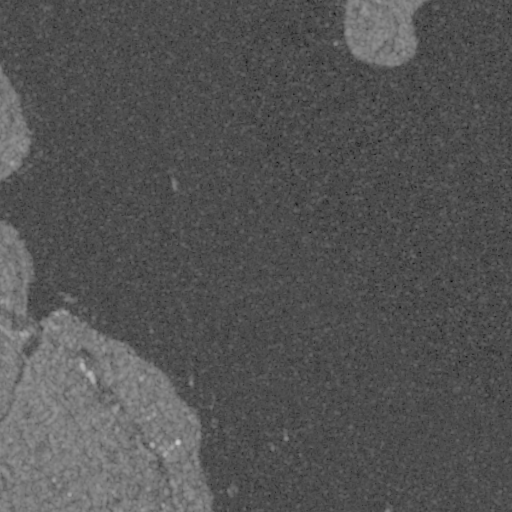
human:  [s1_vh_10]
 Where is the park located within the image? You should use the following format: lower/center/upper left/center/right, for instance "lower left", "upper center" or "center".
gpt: The park is located in the lower left of the image.
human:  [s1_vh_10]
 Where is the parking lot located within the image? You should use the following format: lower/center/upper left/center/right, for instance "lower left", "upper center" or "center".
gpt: The parking lot is located in the lower left of the image.
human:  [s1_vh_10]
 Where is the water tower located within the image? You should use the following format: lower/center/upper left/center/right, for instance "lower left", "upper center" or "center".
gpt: The water tower is located in the center left of the image.
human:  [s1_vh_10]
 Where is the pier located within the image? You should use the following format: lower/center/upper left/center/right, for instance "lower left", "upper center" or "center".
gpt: The pier is located in the lower right of the image.
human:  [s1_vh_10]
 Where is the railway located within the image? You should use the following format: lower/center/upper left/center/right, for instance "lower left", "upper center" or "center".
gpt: The railway is located in the left of the image.
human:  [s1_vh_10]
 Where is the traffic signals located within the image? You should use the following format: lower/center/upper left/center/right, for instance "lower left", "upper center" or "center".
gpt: The traffic signals is located in the lower left of the image.
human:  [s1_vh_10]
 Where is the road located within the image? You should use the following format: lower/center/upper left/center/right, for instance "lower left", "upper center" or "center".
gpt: There is no road in the image.

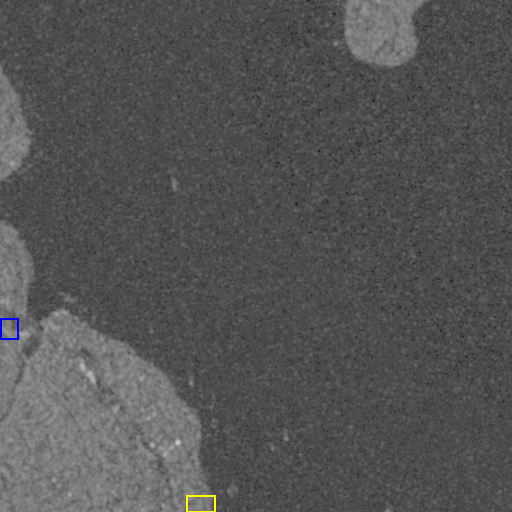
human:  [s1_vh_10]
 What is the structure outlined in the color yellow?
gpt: The structure outlined in yellow is a park.
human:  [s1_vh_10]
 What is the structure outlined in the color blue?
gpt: The structure outlined in blue is a building.
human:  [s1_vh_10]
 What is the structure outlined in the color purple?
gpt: There is no purple outline.